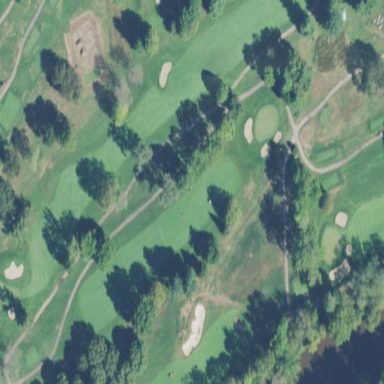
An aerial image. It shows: Grassy area designated as golf fairway.